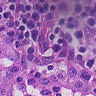
Metastatic tissue present: no